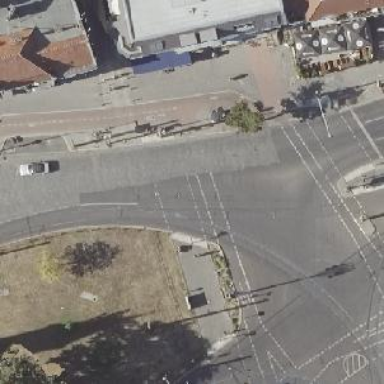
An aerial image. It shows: Road crossing with traffic signals.